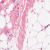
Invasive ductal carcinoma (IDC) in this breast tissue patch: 0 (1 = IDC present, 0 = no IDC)